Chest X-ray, PA view. Patient: 45 years old, sex F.
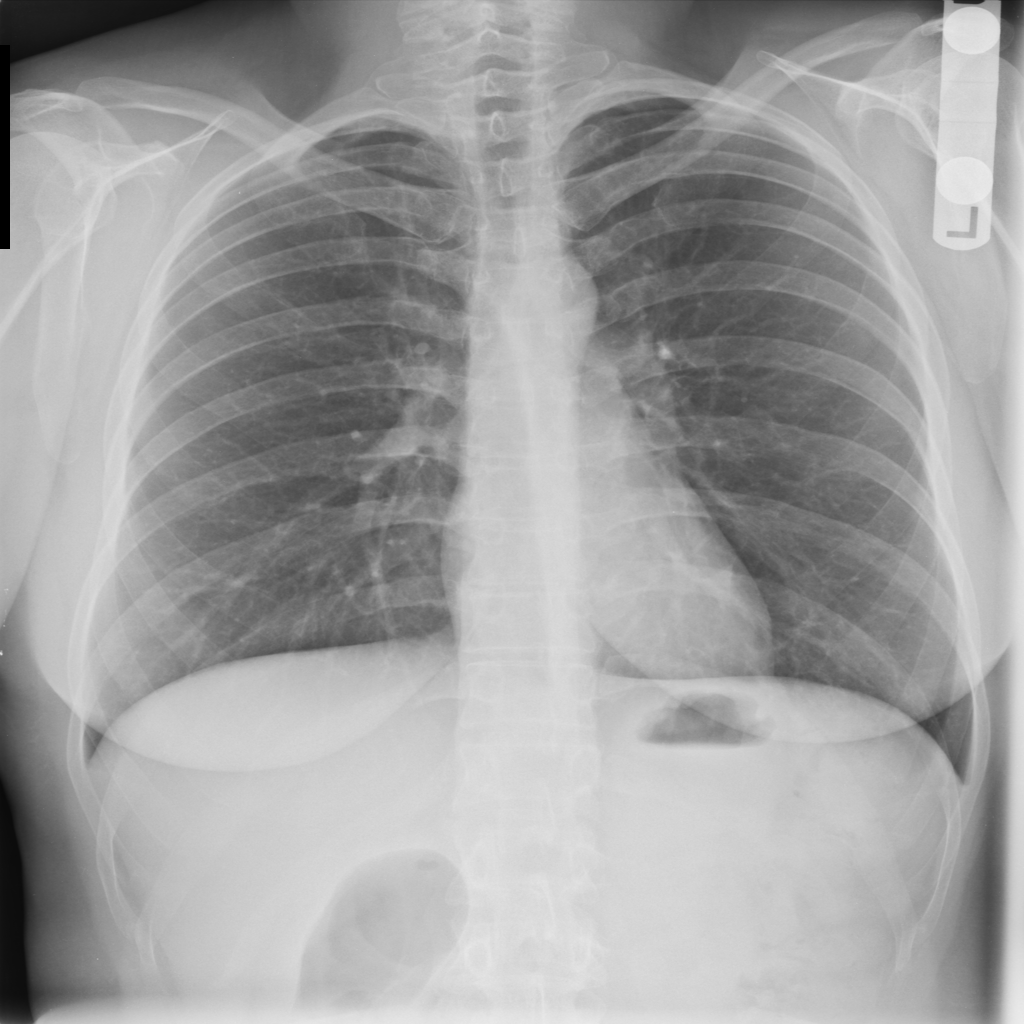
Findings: No Finding